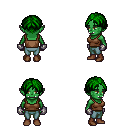
a pixel art fantasy rpg character, female body template, orc, green skin, brown pirate shirt, teal pants, green parted hairstyle, metal gloves, brown shoes, four views (front, back, left, right), 2x2 character sprite sheet, small pixel art, hard edges, no anti-aliasing